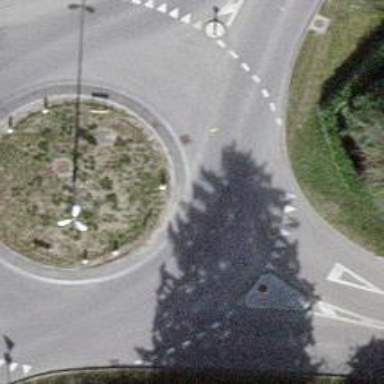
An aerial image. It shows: Tertiary road leading to roundabout junction.